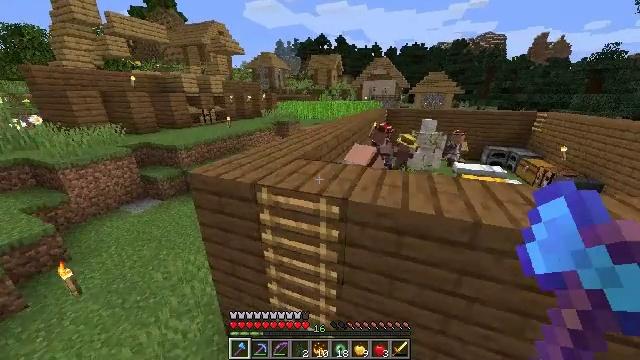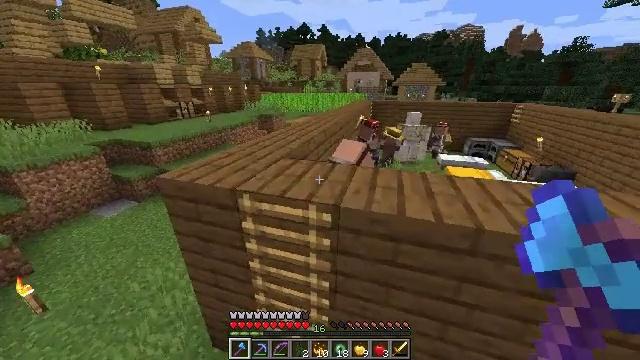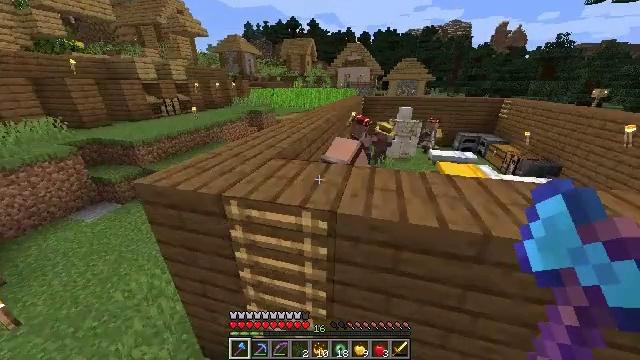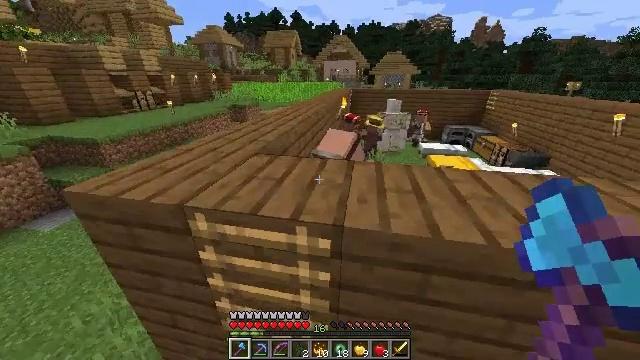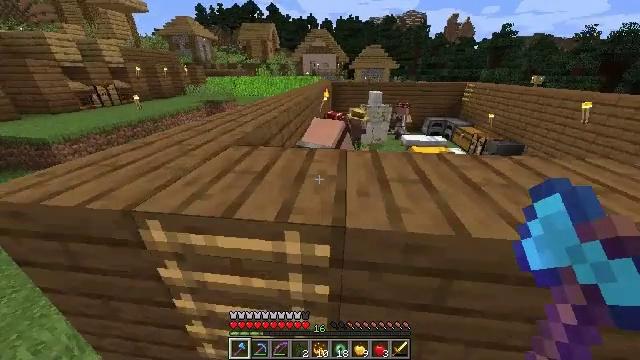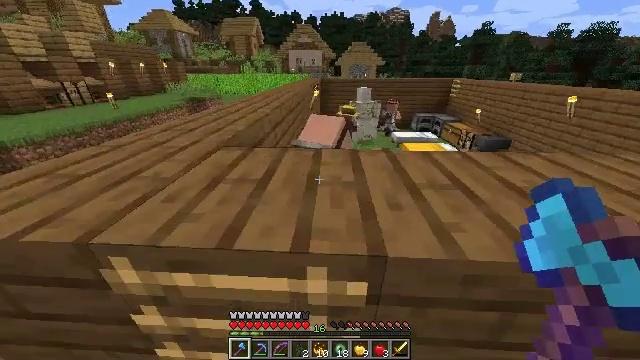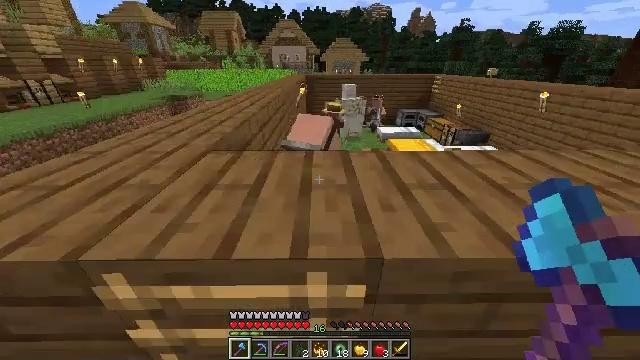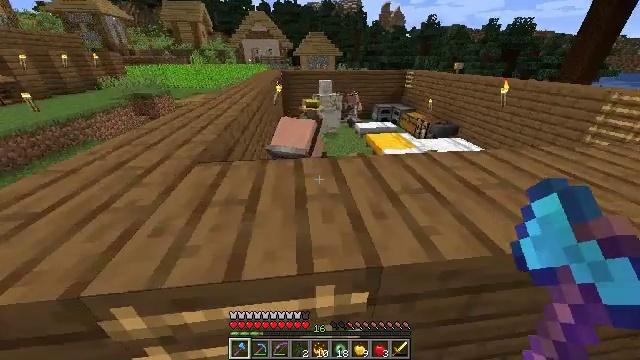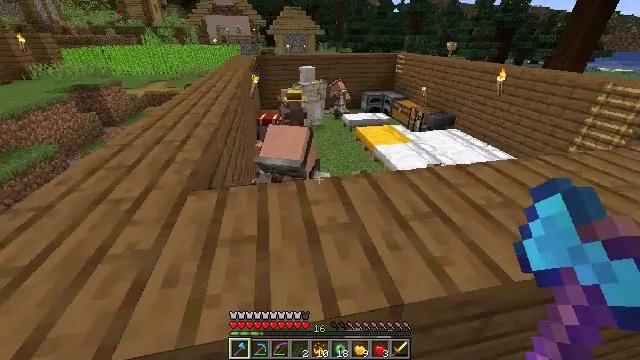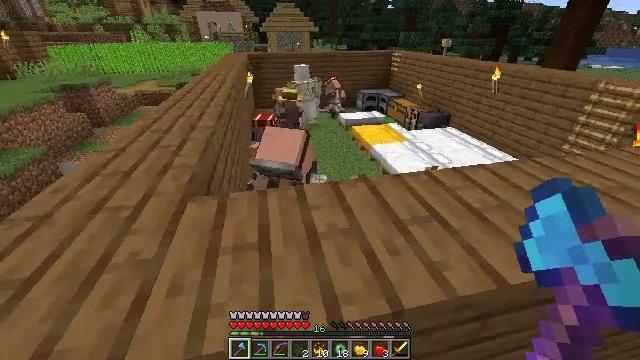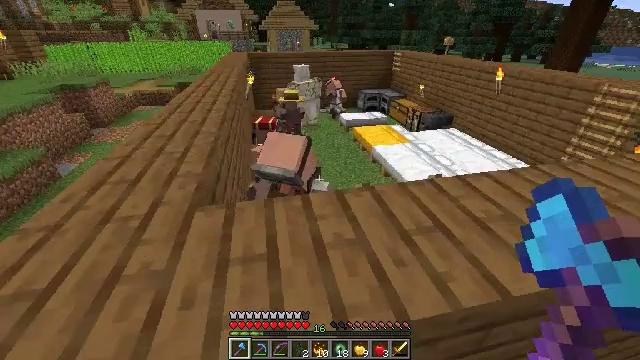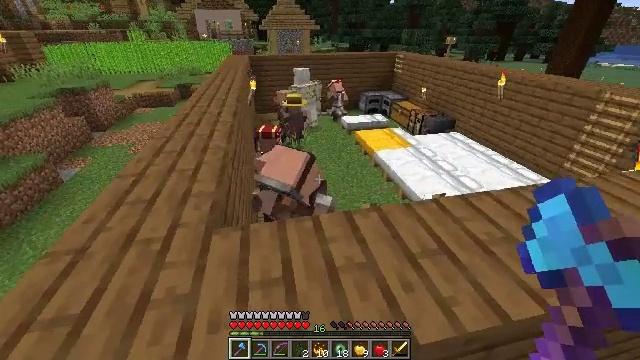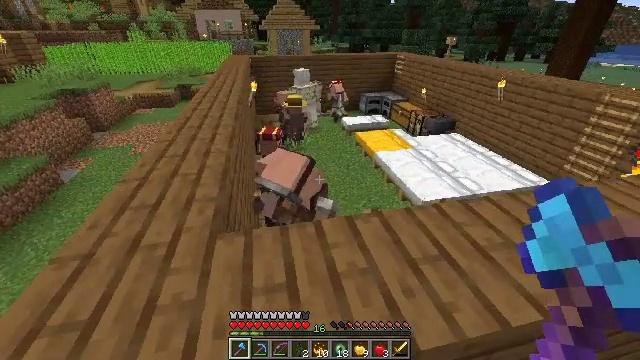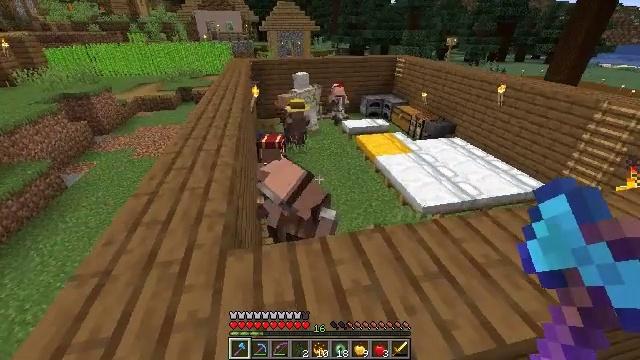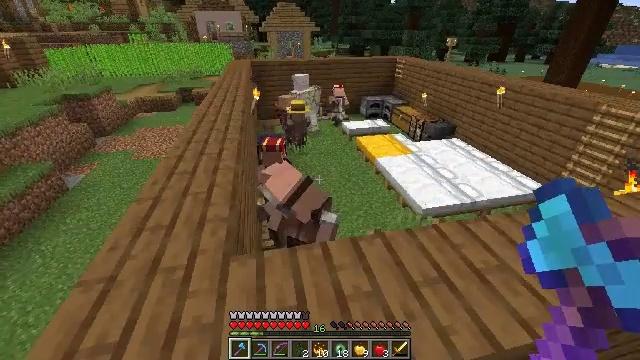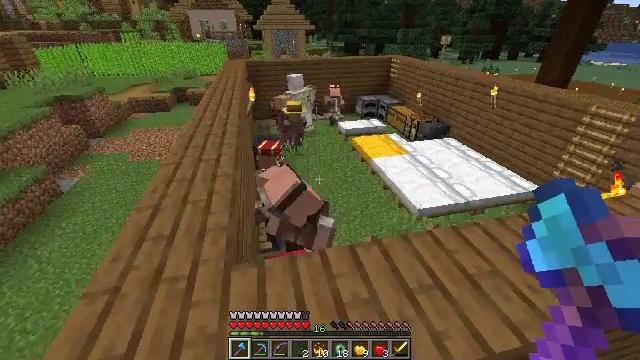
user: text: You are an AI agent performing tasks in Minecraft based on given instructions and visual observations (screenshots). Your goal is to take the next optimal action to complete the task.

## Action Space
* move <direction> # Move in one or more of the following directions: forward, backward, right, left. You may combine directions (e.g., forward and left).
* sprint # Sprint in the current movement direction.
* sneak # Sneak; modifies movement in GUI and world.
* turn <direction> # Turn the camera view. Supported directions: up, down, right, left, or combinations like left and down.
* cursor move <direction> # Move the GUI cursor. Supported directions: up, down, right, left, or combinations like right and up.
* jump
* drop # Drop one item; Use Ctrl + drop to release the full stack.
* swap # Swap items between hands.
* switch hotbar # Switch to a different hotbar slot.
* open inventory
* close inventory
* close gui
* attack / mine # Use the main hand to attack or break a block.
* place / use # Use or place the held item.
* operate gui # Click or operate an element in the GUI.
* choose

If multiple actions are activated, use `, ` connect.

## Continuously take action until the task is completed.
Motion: motion action
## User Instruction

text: Acquire an ender pearl.
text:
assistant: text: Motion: move forward, sprint, turn right and down, jump
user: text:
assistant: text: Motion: move forward, sprint, turn right and down, jump
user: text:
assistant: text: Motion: move forward, sprint, turn right and down, jump
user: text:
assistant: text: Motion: move forward, sprint, turn right and down, jump
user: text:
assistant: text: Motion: move forward, sprint, turn right, jump
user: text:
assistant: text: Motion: move forward, sprint, turn right, jump
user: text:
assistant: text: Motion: move forward, sprint, turn right and down, jump
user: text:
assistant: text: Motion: move forward, sprint, turn right, jump
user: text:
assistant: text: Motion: move forward, sprint, turn right, jump
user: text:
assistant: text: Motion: move forward, sprint, jump
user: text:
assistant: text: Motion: move forward, sprint, jump
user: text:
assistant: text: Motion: move forward, sprint, jump
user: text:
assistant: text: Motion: move forward, sprint, jump
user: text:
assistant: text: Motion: move forward, sprint
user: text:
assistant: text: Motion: move forward, sprint, turn right
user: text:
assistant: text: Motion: move forward, sprint, turn right and down
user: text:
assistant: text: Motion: move forward, sprint, turn right
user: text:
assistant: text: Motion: move forward, sprint, turn right and down
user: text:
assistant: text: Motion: move forward, sprint, turn right and down
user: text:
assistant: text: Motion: move forward, sprint
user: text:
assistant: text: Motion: move forward, sprint
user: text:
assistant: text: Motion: move forward, sprint
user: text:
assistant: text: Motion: move forward, sprint, turn down
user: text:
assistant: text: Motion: move forward, sprint, turn left and down, jump
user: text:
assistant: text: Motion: move forward, sprint, turn down, jump
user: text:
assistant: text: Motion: move forward, sprint, jump
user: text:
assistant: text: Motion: move forward, sprint, jump
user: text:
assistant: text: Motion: move forward, sprint, jump
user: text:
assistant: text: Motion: move forward, sprint, jump
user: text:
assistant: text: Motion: move forward, sprint, turn left and up